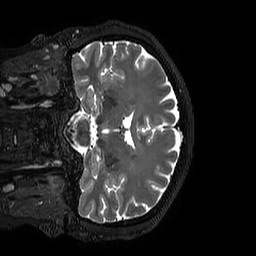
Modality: T2w
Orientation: coronal
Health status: ill
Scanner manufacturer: philips
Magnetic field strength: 3 T
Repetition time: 2.5 s
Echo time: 0.331 s